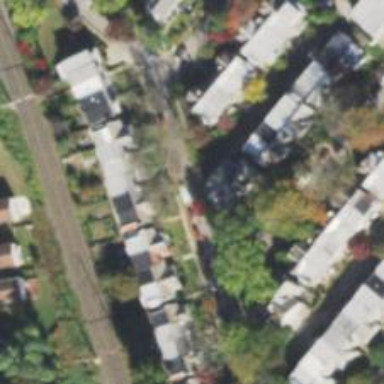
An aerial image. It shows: Alley classified as service road.